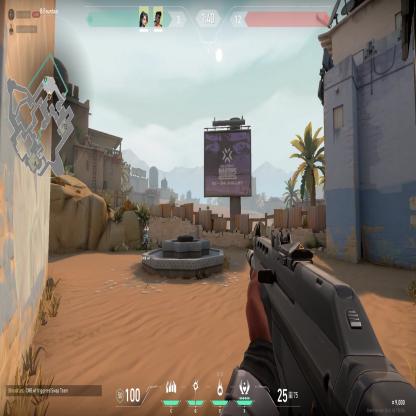
Label: teammate